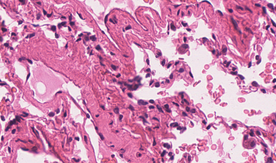
Tumor epithelial tissue: no
Tumor-associated stroma tissue: no
Normal tissue: yes